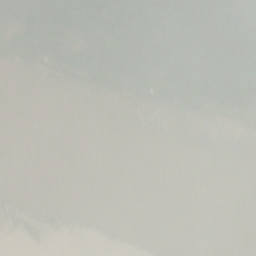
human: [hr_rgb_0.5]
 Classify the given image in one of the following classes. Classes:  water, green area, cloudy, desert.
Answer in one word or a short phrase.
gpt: cloudy